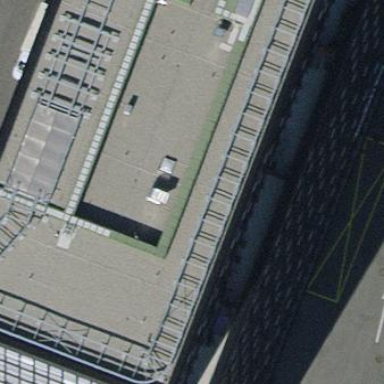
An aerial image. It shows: Black commercial building with flat roof.